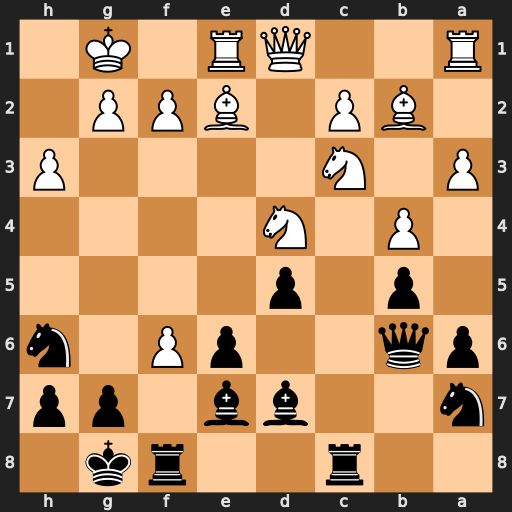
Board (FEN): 2r2rk1/n2bb1pp/pq2pP1n/1p1p4/1P1N4/P1N4P/1BP1BPP1/R2QR1K1
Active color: b
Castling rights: -
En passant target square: -
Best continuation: Bxf6 Nxe6 Bxe6 Nxd5 Bxd5